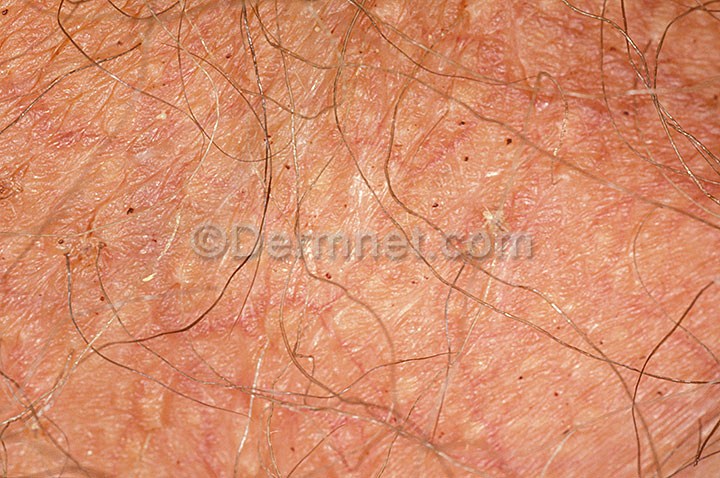
Disease: Scabies Lyme Disease and other Infestations and Bites